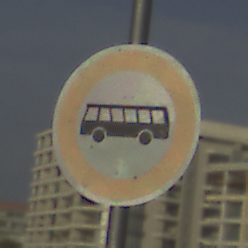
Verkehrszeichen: VerbotKraftomnibusse
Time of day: MorningAfternoon
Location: Outdoor (Suburban)
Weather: PartlyCloudy
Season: NotSpecified
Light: Natural